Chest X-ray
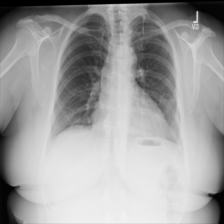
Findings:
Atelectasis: negative
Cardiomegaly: negative
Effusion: negative
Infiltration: negative
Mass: negative
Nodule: negative
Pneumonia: negative
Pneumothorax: negative
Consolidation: negative
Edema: negative
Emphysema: negative
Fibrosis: negative
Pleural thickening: negative
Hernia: negative